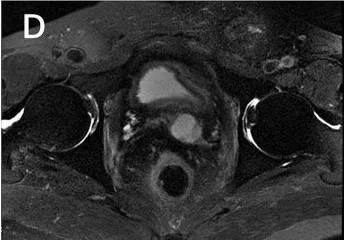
Chest CT and pelvic MRI before etoposide chemotherapy. No visible recurrence shown on the pelvic MRI.
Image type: radiology (mri)